Current action and preconditions to check: path_clear

Your task: For each precondition in the list above, predict whether it will hold at this action.

Consider the current scene as observed from the mobile robot's camera, and analyze the predicted future states of all dynamic agents (e.g., people, animals, vehicles, or any moving entities) within the NEXT SECOND.

IMPORTANT: Only answer "very likely" if you are absolutely certain—based on strong, clear evidence—that a dynamic agent will violate the precondition in the predicted future state. Do NOT answer "very likely" for unlikely, ambiguous, or low-probability risks.

Ask yourself for each precondition: Is there a high probability, with clear and convincing evidence, that the predicted future states of any dynamic agent will interfere with the predicted future state of the currently executing action within the NEXT SECOND, causing that precondition to fail?

Assess the risk level based on these predictions. Use "likely" or "very likely" if motions create a clear risk of interference.

Use "neutral" or "improbable" if agents are nearby but their predicted paths are clearly diverging or non-conflicting.

Failure Risk Categories: "very improbable", "improbable", "neutral", "likely", "very likely"

Answer Format: Output ONLY the probability_of_failure value from these categories: "very improbable", "improbable", "neutral", "likely", "very likely"

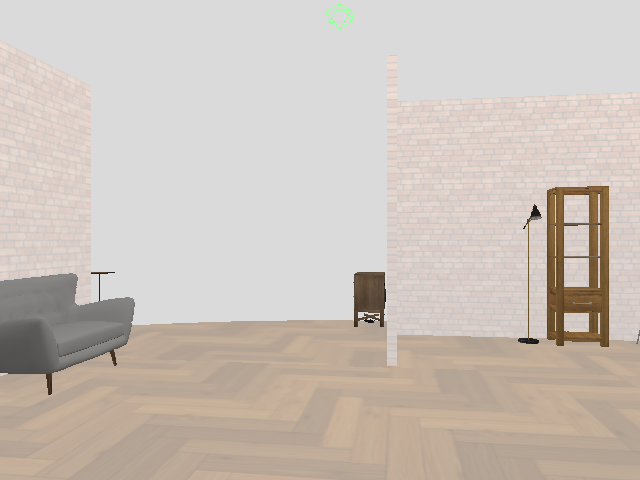

Answer: very improbable